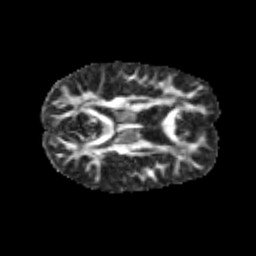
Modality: FA
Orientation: axial
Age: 11
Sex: male
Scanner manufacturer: siemens
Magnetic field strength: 3 T
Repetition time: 3.8 s
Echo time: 0.07 s